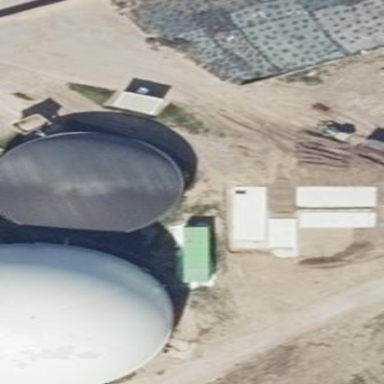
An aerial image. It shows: Silo.